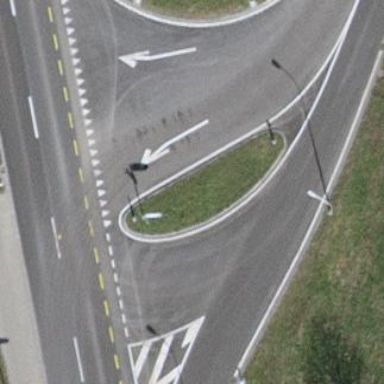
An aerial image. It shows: Traffic calming island.